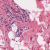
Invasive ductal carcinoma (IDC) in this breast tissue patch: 0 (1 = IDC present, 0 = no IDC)